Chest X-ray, PA view. Patient: 66 years old, sex M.
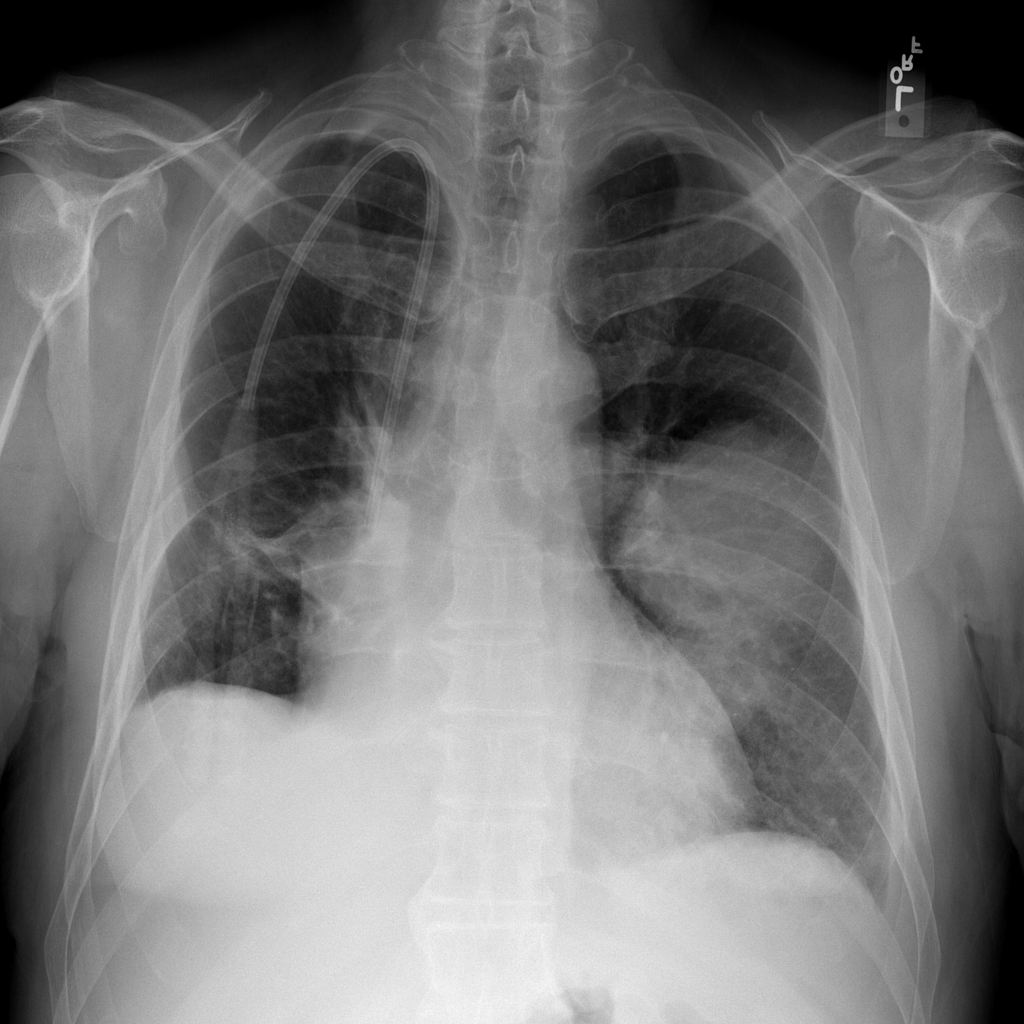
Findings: Effusion, Mass